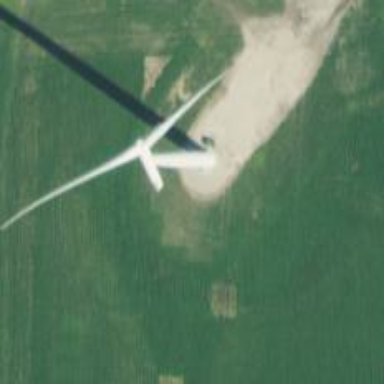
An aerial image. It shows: Wind turbine used as power generator.